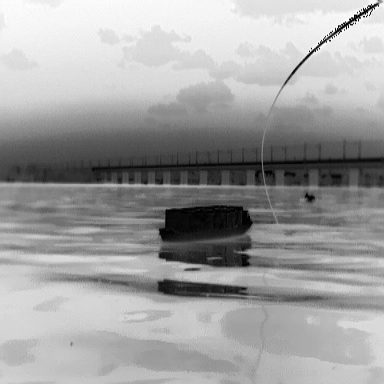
There are two objects shown in the infrared image, including a fishing_boat, and a warship.